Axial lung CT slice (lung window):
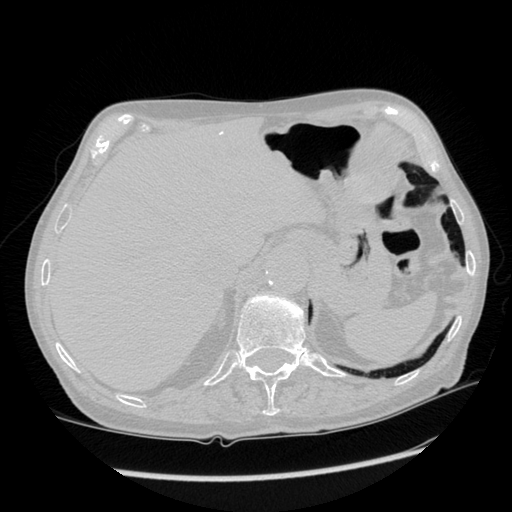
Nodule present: no